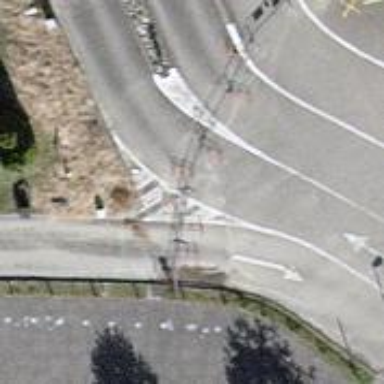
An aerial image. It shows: Lift gate barrier.